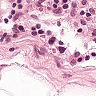
Metastatic tissue present: no